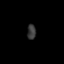
Tissue: lung
Cell type: Epithelial cells
Senescence score: 0.2112
Nuclear area (px): 125
Mean DAPI intensity: 56.592